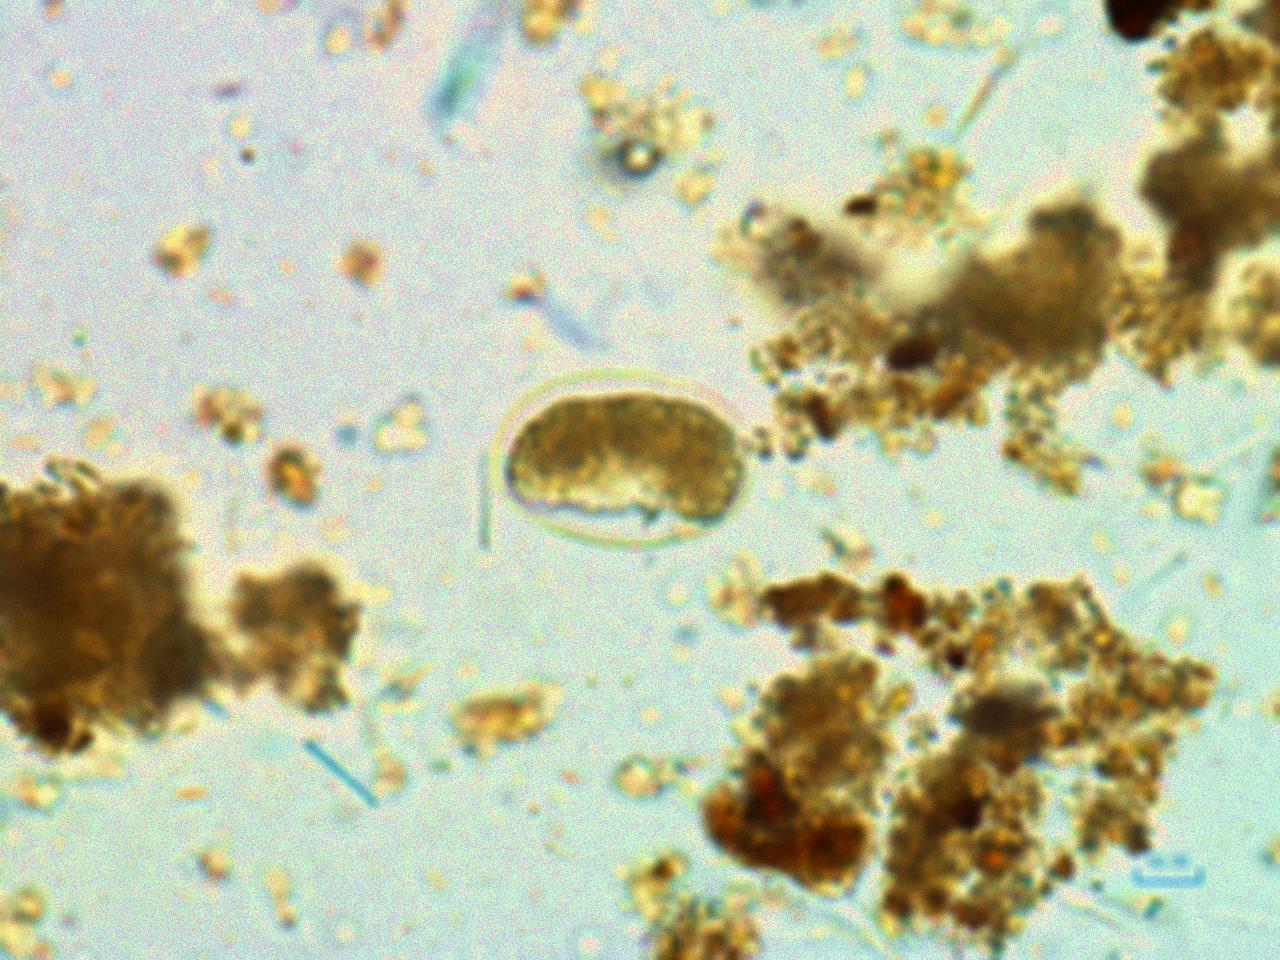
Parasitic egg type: Hookworm egg